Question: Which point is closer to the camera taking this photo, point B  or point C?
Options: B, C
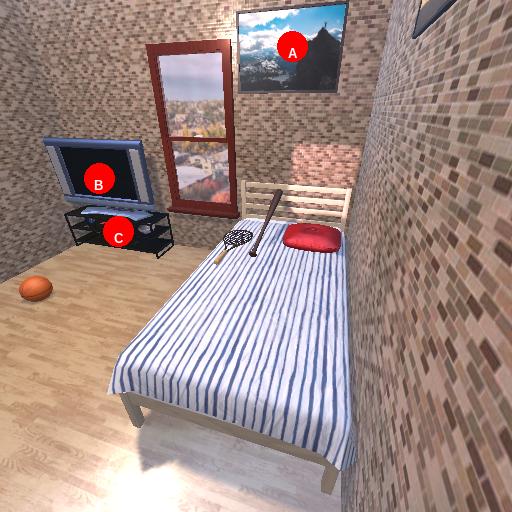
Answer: B